Current action and preconditions to check: path_clear

Your task: For each precondition in the list above, predict whether it will hold at this action.

Consider the current scene as observed from the mobile robot's camera, and analyze the predicted future states of all dynamic agents (e.g., people, animals, vehicles, or any moving entities) within the NEXT SECOND.

IMPORTANT: Only answer "very likely" if you are absolutely certain—based on strong, clear evidence—that a dynamic agent will violate the precondition in the predicted future state. Do NOT answer "very likely" for unlikely, ambiguous, or low-probability risks.

Ask yourself for each precondition: Is there a high probability, with clear and convincing evidence, that the predicted future states of any dynamic agent will interfere with the predicted future state of the currently executing action within the NEXT SECOND, causing that precondition to fail?

Assess the risk level based on these predictions. Use "likely" or "very likely" if motions create a clear risk of interference.

Use "neutral" or "improbable" if agents are nearby but their predicted paths are clearly diverging or non-conflicting.

Failure Risk Categories: "very improbable", "improbable", "neutral", "likely", "very likely"

Answer Format: Output ONLY the probability_of_failure value from these categories: "very improbable", "improbable", "neutral", "likely", "very likely"

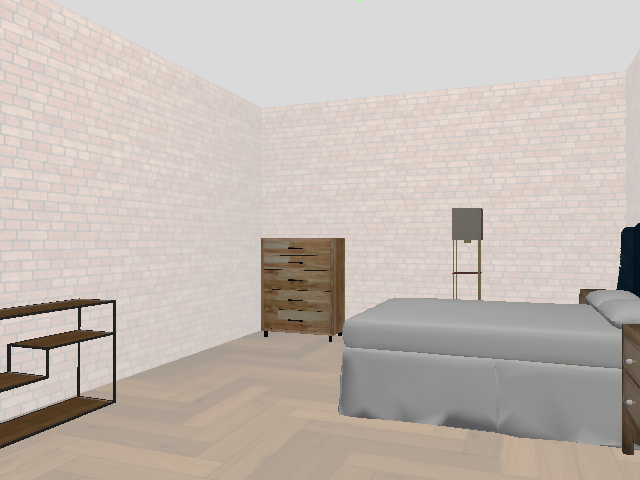

Answer: very improbable